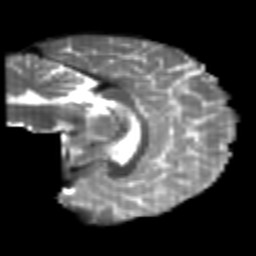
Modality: T2w
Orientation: sagittal
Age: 24
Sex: female
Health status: healthy
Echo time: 0.074 s